Field crop: maize
Growth stage: 1
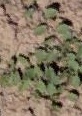
Species: convolvulus